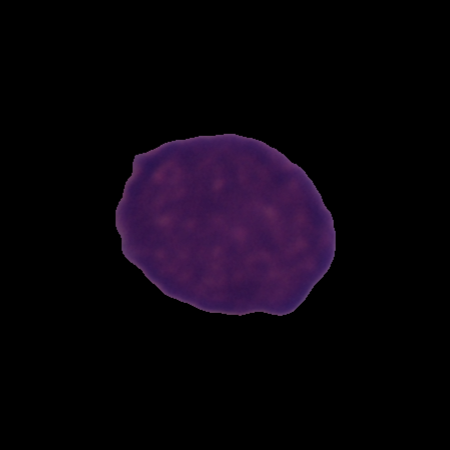
Label: cancer